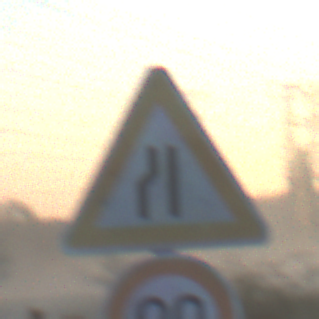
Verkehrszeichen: EinseitigVerengteFahrbahnLinks
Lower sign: Geschwindigkeit90
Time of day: Dawn
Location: Outdoor (Nature)
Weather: Clear
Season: NotSpecified
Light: Natural